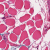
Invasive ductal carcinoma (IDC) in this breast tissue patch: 0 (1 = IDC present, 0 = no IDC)